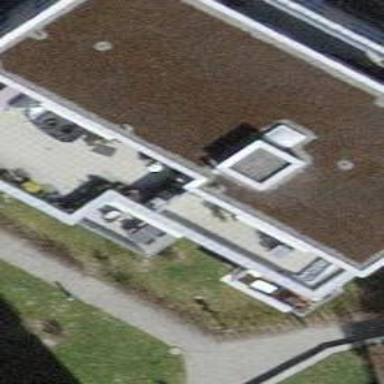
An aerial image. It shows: Apartment building with tile roof.